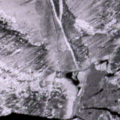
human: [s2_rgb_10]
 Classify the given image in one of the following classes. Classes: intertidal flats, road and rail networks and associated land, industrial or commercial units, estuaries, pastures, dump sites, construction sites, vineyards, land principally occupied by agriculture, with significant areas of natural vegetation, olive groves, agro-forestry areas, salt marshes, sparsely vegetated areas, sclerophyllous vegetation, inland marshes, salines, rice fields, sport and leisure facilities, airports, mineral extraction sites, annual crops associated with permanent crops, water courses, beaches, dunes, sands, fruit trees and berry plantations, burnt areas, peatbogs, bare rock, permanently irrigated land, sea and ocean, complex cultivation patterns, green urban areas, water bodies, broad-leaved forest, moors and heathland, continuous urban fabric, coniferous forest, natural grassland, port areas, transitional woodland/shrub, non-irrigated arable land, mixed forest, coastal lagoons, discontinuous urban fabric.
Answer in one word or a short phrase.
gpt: sea and ocean